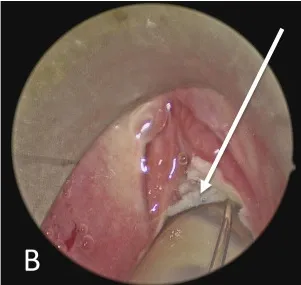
Case 2 glottis images. (
B) Glottis showing sparing of false cords, but profound glottic oedema and glottic and subglottic ulceration.
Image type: endoscopy (airway_endoscopy)